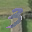
Label: 3